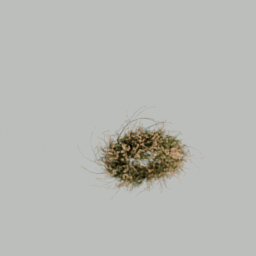
Label: decoration